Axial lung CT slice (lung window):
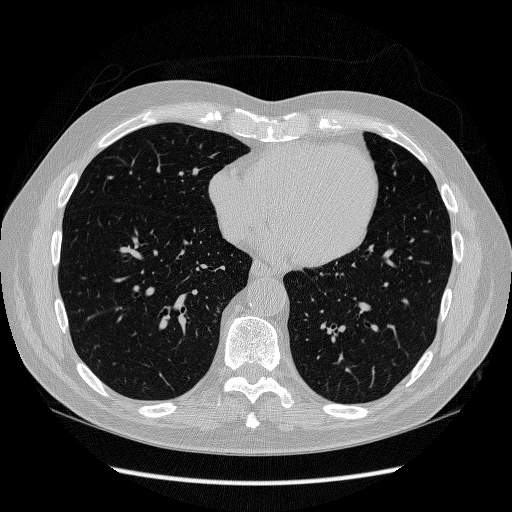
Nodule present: no